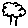
Label: tree